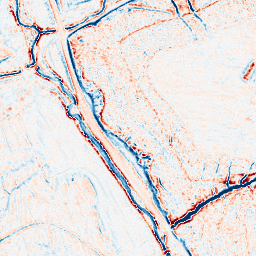
Category: edge_preserving
Decomposition family: bilateral
Decomposition parameters: d: 9
sigma_color: 75
sigma_space: 75
Upsampling method: quintic
Upsampling parameters: scale: 4
Upsampling scale: 4